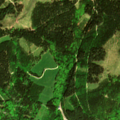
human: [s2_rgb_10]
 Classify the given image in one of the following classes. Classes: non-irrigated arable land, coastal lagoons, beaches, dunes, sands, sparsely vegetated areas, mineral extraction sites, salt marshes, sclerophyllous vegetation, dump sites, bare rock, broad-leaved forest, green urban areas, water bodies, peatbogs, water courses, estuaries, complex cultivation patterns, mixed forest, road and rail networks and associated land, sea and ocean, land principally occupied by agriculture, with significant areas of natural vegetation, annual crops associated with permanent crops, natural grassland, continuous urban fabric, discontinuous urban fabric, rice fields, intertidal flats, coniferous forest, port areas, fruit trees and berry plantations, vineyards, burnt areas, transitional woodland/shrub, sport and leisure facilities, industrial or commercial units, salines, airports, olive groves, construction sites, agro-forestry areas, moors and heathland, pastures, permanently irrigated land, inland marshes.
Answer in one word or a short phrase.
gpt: pastures, coniferous forest